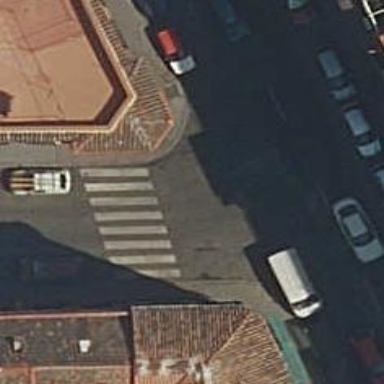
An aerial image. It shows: Marked road crossing.